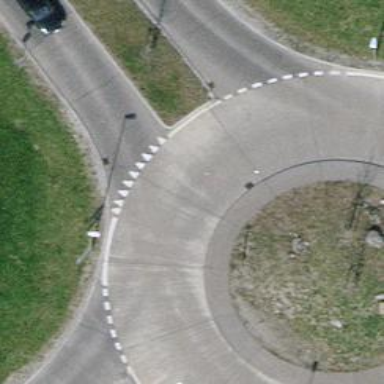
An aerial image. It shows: Secondary road with asphalt surface.